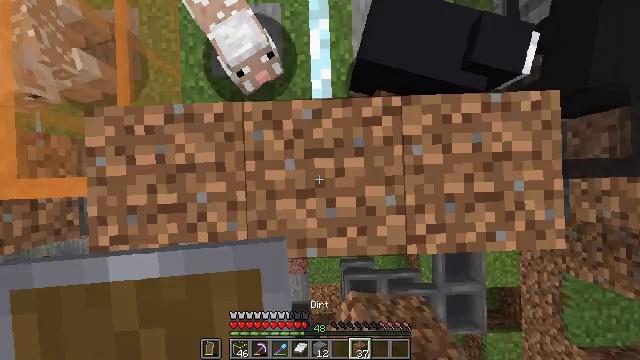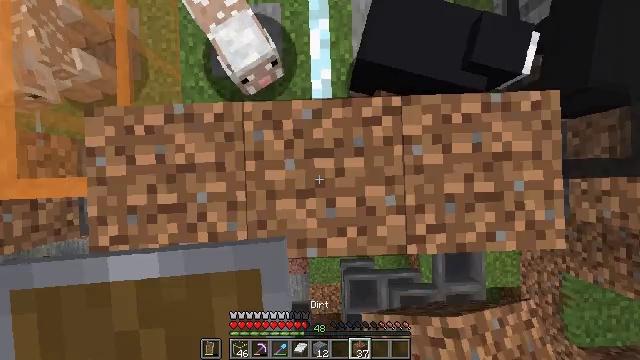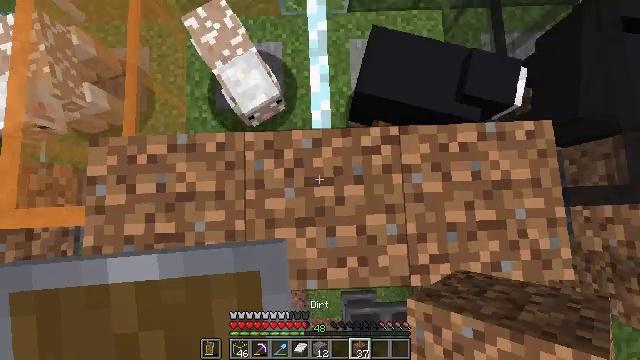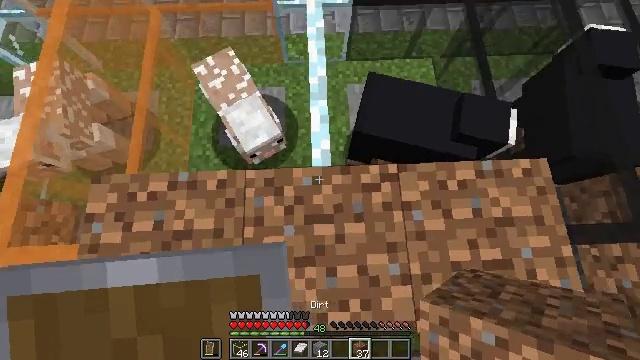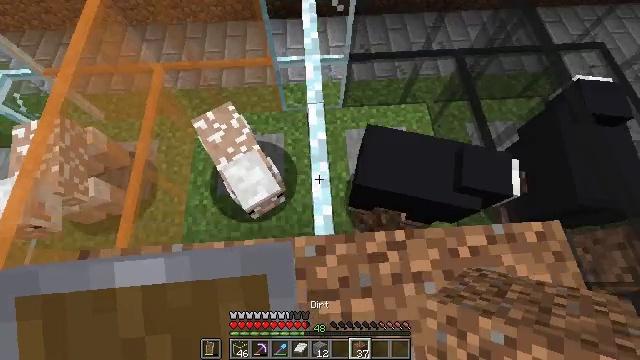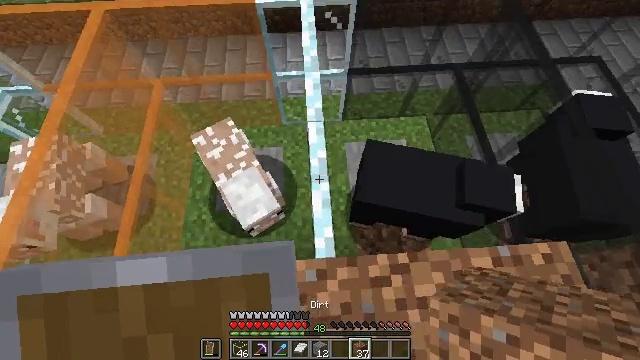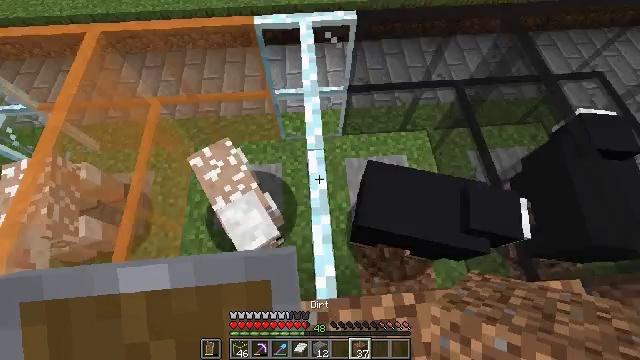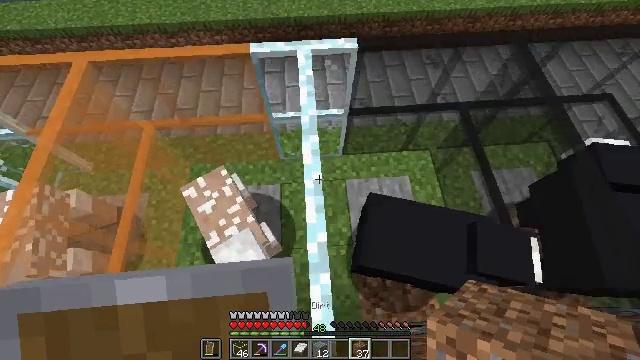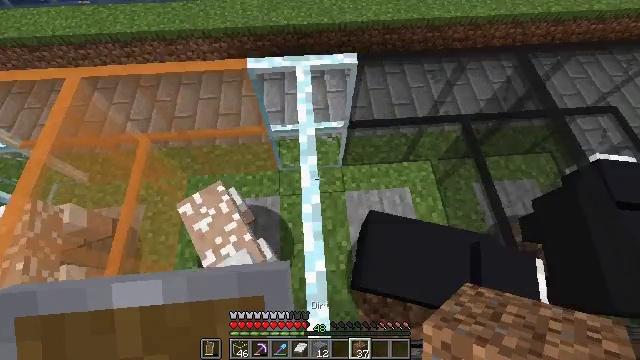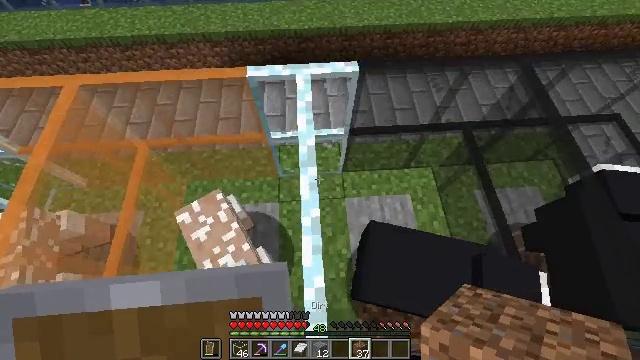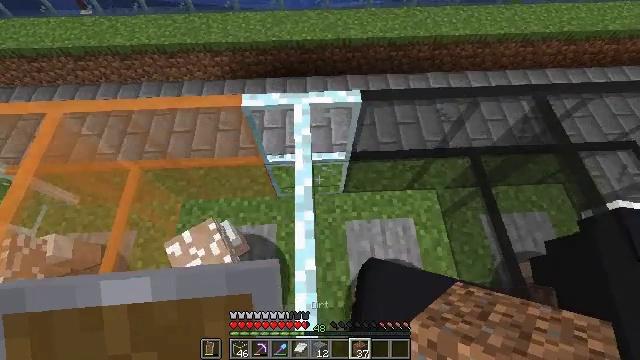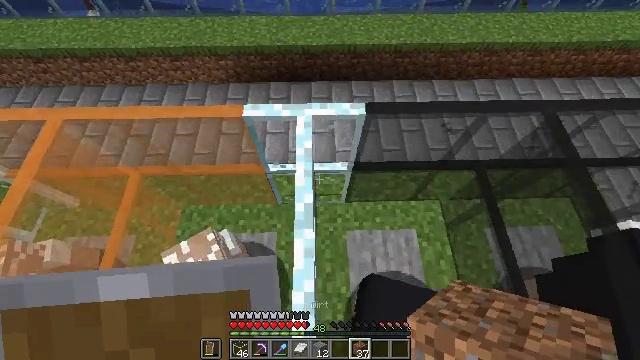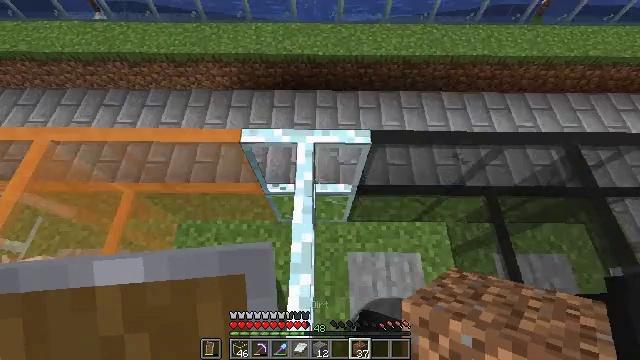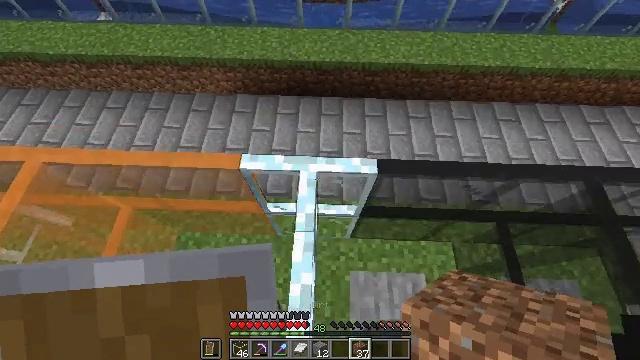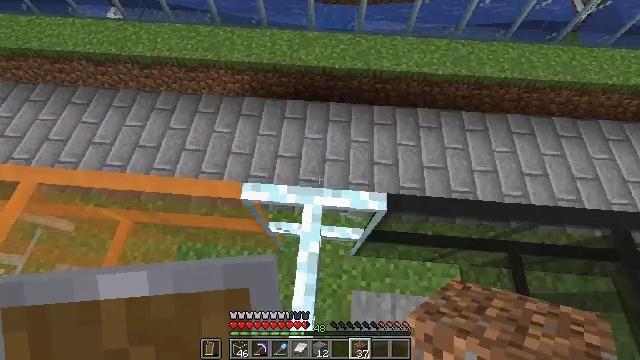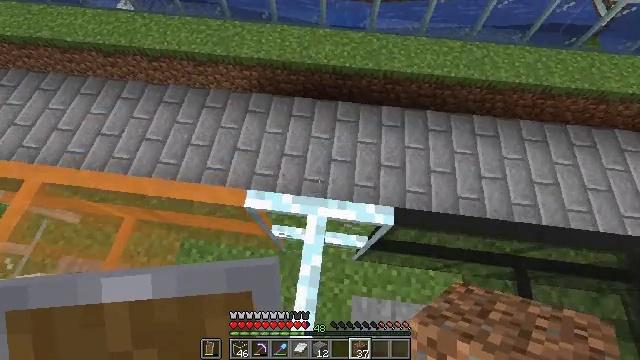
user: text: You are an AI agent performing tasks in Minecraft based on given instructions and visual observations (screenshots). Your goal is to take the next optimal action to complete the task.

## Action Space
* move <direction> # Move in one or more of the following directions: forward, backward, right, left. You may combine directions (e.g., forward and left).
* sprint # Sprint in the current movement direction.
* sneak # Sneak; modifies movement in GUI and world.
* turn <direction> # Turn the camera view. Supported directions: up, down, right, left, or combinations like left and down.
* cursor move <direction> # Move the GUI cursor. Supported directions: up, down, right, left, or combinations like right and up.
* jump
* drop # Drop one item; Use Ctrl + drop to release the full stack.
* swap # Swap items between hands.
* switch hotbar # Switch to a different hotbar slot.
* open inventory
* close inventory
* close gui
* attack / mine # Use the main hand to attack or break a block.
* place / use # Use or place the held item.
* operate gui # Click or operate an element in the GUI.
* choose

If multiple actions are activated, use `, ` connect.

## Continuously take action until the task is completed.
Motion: motion action
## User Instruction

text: Retrieve the glass pane from a window.
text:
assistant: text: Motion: no_op
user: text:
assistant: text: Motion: turn up
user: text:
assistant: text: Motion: move forward, turn up
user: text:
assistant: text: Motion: move forward, turn right and up
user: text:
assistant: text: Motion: move forward, turn up
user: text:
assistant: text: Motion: move forward, turn up
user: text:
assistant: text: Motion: move forward
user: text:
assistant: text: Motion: move forward
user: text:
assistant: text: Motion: move forward
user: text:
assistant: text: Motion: move forward
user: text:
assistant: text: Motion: move forward, turn left
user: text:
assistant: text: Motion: move forward, turn left
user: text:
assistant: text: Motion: move forward, turn left
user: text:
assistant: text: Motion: move forward, turn left
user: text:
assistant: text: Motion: move forward, turn left and down
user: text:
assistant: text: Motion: move forward, turn left and down
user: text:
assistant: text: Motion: move forward and move right, turn left and down
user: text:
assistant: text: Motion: move forward and move right, turn left and down
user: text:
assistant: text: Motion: move forward and move right, turn left
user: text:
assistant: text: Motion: move right, turn left and down
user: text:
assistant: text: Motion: turn left and down
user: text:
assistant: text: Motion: turn left and up
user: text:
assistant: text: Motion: no_op
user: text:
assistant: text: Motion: no_op
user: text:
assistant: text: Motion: no_op
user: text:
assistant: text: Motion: turn left and up
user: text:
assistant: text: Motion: turn left and up
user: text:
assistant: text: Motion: turn left and up
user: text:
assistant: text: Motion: turn left and up
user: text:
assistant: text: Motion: turn left and up